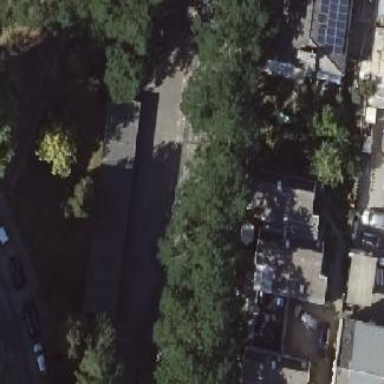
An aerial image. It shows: Group of garages.